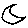
Label: moon